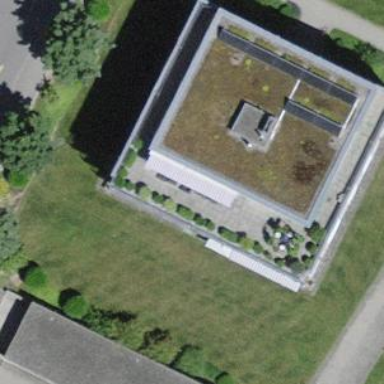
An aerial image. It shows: Flat-roofed residential building.